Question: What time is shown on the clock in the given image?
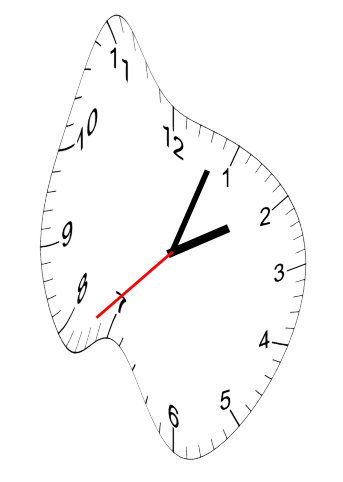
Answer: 02:03:38